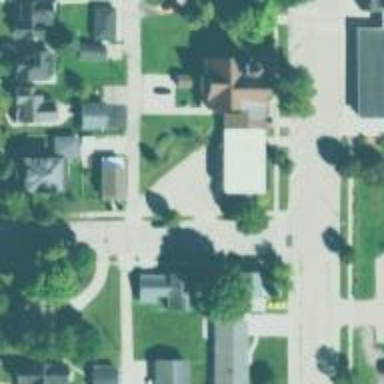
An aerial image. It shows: Alley classified as service road.